Question: Could you please suggest how is it possible to implement the next thing : when the user clicks on the file name/line number, the editor is switched to that file.

P.S. The source code is available <URL>.
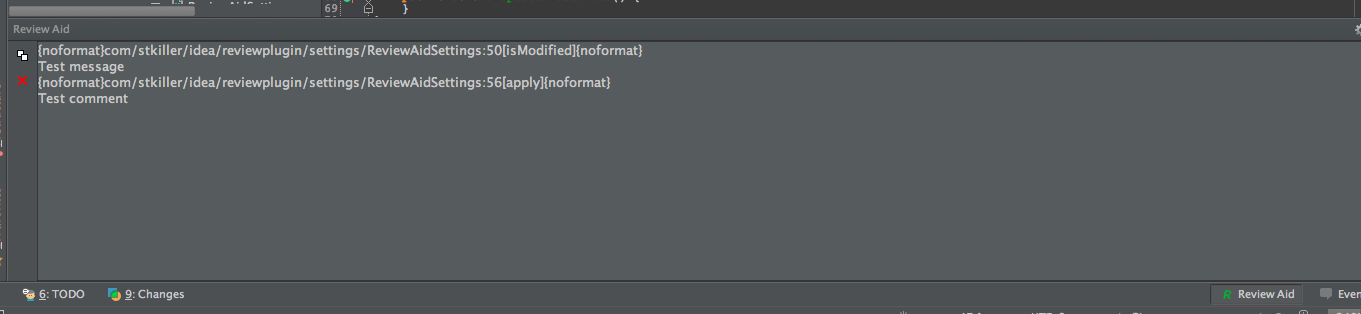
Answer: Check the following classes/methods:
- <URL>
Usage example:
- <URL>
See also <URL> help section.